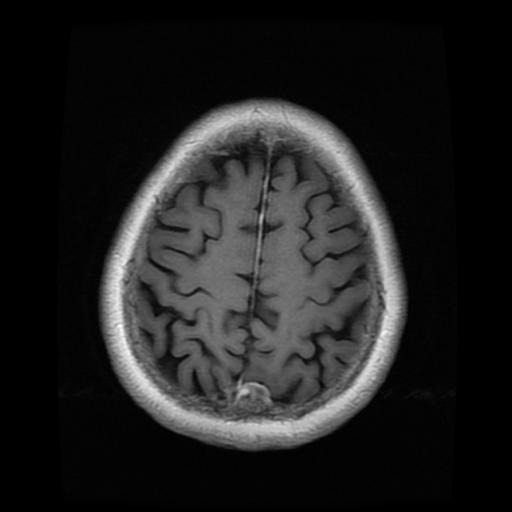
Label: meningioma